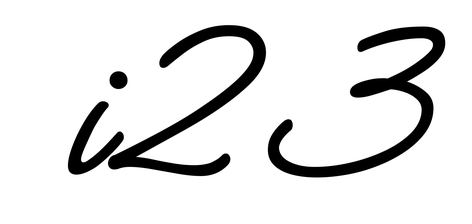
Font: MeowScript-Regular